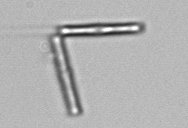
Label: Thalassionema